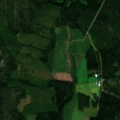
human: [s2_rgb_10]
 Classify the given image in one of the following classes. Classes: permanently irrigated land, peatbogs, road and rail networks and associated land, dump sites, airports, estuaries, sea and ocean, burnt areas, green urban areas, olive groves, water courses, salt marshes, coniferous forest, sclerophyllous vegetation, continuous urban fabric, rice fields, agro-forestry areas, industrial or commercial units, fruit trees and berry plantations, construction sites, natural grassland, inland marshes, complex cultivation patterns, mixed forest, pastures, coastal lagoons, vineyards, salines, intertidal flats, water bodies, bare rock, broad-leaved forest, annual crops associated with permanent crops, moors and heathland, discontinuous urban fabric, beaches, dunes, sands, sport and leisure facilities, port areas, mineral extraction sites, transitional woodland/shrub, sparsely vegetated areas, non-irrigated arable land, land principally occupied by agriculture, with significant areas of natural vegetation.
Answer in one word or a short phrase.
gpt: non-irrigated arable land, coniferous forest, mixed forest